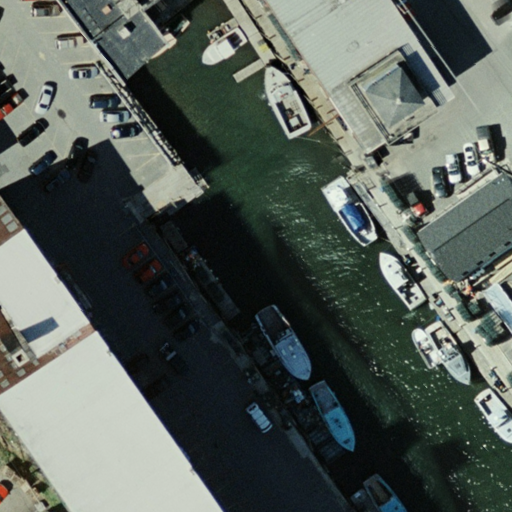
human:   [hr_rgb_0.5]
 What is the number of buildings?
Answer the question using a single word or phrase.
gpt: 4

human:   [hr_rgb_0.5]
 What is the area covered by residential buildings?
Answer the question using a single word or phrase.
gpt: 2610m2

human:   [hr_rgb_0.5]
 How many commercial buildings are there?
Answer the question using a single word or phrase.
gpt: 0

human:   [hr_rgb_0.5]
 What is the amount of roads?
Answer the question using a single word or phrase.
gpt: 2

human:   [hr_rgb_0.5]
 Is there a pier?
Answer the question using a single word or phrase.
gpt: yes

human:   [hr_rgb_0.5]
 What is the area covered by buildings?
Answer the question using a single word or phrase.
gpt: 2610m2

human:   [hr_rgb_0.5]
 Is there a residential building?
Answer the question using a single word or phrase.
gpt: yes

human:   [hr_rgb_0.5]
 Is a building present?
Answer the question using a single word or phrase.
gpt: yes

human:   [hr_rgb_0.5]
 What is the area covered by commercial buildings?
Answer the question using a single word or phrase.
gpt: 0m2

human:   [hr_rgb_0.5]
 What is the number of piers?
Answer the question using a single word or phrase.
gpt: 1

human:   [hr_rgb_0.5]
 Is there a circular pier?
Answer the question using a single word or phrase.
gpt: no

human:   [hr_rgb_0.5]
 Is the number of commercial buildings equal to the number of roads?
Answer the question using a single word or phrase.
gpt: no

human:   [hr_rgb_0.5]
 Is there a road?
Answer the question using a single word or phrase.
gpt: yes

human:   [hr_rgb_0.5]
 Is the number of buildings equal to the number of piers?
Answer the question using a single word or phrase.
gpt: no

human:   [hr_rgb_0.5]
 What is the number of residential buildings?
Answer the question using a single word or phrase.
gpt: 4

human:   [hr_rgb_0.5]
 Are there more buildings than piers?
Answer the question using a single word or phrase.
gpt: yes

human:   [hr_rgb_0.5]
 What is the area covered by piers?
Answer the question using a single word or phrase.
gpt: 49m2

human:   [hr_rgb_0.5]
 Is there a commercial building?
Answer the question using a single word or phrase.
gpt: no

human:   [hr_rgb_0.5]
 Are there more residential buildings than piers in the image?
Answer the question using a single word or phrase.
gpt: yes

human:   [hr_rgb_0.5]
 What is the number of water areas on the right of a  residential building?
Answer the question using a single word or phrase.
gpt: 0

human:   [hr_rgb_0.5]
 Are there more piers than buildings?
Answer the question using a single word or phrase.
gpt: no

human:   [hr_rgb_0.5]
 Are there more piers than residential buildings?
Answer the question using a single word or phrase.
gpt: no

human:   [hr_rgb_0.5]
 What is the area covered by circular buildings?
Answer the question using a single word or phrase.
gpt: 0m2

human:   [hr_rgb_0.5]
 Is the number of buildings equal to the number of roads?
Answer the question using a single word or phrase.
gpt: no

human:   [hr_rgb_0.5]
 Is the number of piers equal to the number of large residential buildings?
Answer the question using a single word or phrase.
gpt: yes

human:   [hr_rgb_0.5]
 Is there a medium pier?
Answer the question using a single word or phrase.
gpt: no

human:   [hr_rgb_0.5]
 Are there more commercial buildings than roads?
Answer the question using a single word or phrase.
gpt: no

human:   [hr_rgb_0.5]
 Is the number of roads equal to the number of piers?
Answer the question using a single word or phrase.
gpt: no

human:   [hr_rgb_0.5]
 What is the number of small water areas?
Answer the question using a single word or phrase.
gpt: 0

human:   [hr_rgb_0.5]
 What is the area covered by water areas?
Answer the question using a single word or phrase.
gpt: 0m2

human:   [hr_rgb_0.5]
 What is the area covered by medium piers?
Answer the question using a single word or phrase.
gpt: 0m2

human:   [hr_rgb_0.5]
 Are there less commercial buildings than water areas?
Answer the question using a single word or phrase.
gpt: no

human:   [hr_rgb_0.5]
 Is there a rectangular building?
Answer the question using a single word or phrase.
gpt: yes

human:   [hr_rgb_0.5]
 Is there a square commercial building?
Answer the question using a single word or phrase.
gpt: no

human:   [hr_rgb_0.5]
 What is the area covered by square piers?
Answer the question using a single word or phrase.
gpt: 0m2

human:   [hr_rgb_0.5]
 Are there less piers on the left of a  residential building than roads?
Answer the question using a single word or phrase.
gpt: yes

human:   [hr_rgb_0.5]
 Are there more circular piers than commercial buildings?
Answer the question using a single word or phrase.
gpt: no

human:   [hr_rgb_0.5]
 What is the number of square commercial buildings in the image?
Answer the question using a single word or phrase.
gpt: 0

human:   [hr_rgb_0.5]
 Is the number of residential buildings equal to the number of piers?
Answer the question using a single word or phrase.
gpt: no

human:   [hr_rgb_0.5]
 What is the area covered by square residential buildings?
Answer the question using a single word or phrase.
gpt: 0m2

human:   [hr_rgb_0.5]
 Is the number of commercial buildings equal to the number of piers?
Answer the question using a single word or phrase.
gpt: no

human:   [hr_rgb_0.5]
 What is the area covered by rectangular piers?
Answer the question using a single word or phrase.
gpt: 49m2

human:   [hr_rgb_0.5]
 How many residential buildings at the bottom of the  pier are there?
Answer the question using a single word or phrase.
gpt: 2

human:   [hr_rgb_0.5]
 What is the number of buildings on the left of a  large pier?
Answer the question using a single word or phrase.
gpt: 0

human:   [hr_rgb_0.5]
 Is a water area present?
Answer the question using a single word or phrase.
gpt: no

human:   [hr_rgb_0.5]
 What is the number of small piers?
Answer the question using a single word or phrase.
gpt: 1

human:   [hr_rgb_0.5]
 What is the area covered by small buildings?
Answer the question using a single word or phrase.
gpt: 0m2

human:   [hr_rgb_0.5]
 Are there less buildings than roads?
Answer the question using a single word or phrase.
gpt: no

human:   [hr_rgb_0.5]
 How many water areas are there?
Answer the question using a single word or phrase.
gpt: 0

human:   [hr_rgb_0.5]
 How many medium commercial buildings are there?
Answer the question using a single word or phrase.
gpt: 0

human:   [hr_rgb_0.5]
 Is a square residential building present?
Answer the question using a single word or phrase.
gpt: no

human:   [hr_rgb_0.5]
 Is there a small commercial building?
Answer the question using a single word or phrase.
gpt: no

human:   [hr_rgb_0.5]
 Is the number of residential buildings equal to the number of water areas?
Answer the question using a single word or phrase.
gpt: no

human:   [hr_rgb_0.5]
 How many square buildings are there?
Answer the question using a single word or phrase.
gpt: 0

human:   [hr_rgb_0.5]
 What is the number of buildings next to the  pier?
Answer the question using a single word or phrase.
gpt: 4

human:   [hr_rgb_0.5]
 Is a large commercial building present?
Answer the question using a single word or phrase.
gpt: no

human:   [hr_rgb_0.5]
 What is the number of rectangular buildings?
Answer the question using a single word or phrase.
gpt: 2

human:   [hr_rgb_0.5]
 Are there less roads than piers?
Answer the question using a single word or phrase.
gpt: no

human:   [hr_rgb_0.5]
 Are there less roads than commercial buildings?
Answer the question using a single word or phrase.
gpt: no

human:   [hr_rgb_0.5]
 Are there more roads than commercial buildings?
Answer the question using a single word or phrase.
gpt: yes

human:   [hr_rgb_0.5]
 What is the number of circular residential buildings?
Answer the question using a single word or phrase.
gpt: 0

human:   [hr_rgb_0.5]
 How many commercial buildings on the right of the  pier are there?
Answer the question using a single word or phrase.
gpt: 0

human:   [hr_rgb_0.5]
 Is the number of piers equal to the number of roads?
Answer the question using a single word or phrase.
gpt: no

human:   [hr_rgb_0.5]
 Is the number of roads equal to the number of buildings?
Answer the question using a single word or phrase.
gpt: no